Question: I am working on Android Canvas. I am trying to set this kind of zigzag color in my rectangle how can I achieve this.

'''
Paint myPaint = new Paint();
myPaint.setColor(Color.RED);
myPaint.setStrokeWidth(10);
c.drawRect(100, 100, 200, 200, myPaint);
'''
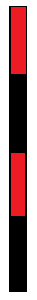
Answer: for example, you can use 'BitmapShader':
'''
init() {
Bitmap patternBMP = BitmapFactory.decodeResource(getResources(), resourseidofthebmpfile);
BitmapShader patternBMPshader = new BitmapShader(patternBMP,
Shader.TileMode.REPEAT, Shader.TileMode.REPEAT);
}
onDraw(...) {
canvas.drawPath(drawPath, drawPaint);
}
'''